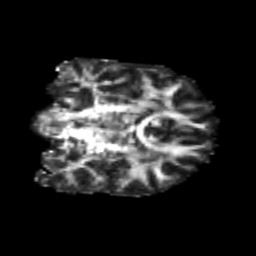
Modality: FA
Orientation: coronal
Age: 21
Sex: male
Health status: healthy
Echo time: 0.074 s